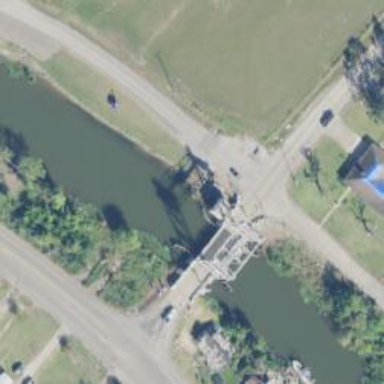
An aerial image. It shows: Tertiary road on movable lift bridge.